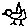
Label: bird